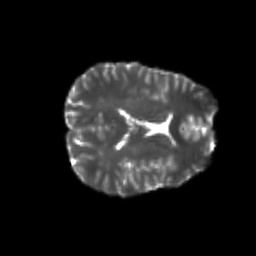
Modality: T2w
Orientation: axial
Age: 21
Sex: female
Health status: healthy
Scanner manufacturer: philips
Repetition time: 7.396 s
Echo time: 0.08599 s